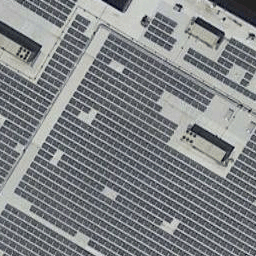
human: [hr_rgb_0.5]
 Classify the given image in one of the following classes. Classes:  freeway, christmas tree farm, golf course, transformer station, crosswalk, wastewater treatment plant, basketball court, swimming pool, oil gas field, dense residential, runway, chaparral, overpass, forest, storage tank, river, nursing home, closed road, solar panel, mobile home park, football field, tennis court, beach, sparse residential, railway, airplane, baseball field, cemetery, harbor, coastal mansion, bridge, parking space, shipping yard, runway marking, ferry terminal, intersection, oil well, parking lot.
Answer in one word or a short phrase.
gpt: solar panel